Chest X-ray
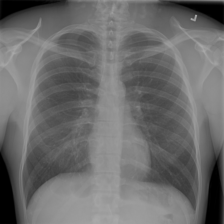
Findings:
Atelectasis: negative
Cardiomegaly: negative
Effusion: negative
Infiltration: positive
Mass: negative
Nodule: negative
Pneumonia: negative
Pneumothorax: negative
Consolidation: negative
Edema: negative
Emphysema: negative
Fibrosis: negative
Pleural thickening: negative
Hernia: negative